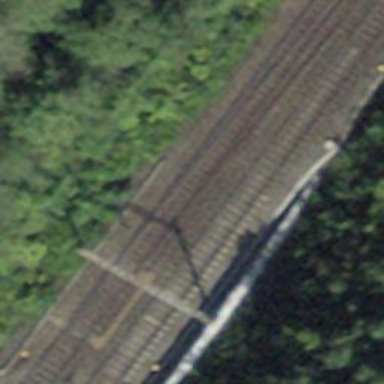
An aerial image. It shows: Railway with electrified contact lines.